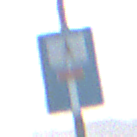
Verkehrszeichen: SackgasseFussgaengerDurchlaessig
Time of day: SunriseSunset
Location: Outdoor (Nature)
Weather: PartlyCloudy
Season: NotSpecified
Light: Natural